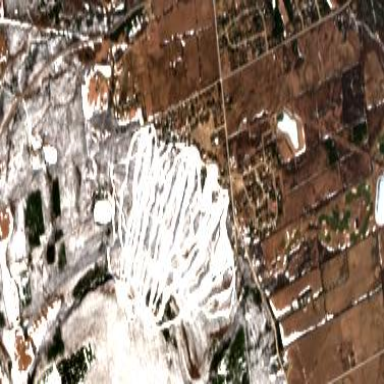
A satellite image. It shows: Area designated for winter sports.